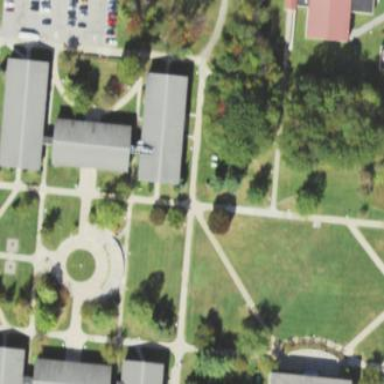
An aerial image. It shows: University building.